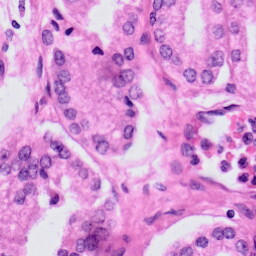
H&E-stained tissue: Prostate